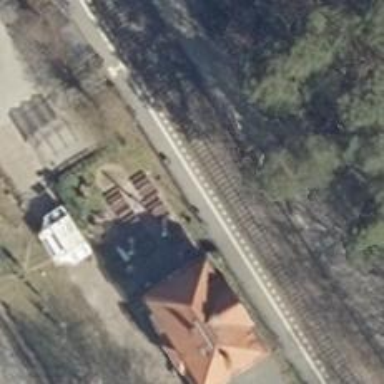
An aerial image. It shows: Platform for public transport and railway services.